I will show an image sequence of human cooking. I have annotated the images with numbered circles. Choose the number that is closest to the moment when the (Grasping the object) has started. You are a five-time world champion in this game. Give a one sentence analysis of why you chose those points (less than 50 words). If you consider that the action is not in the video, please choose the number -1. Provide your answer at the end in a json file of this format: {"points": []}
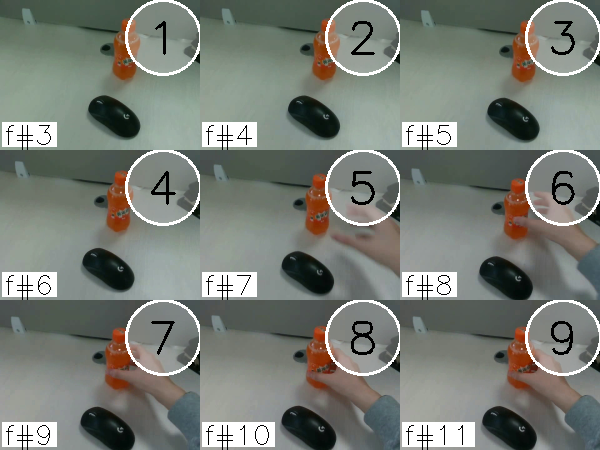
Frame 8 shows the clearest moment of hand-object contact.
{"points": [8]}